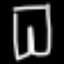
Label: pants